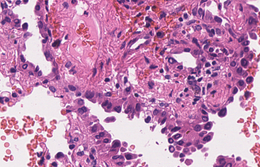
Tumor epithelial tissue: yes
Tumor-associated stroma tissue: yes
Normal tissue: no